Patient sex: M
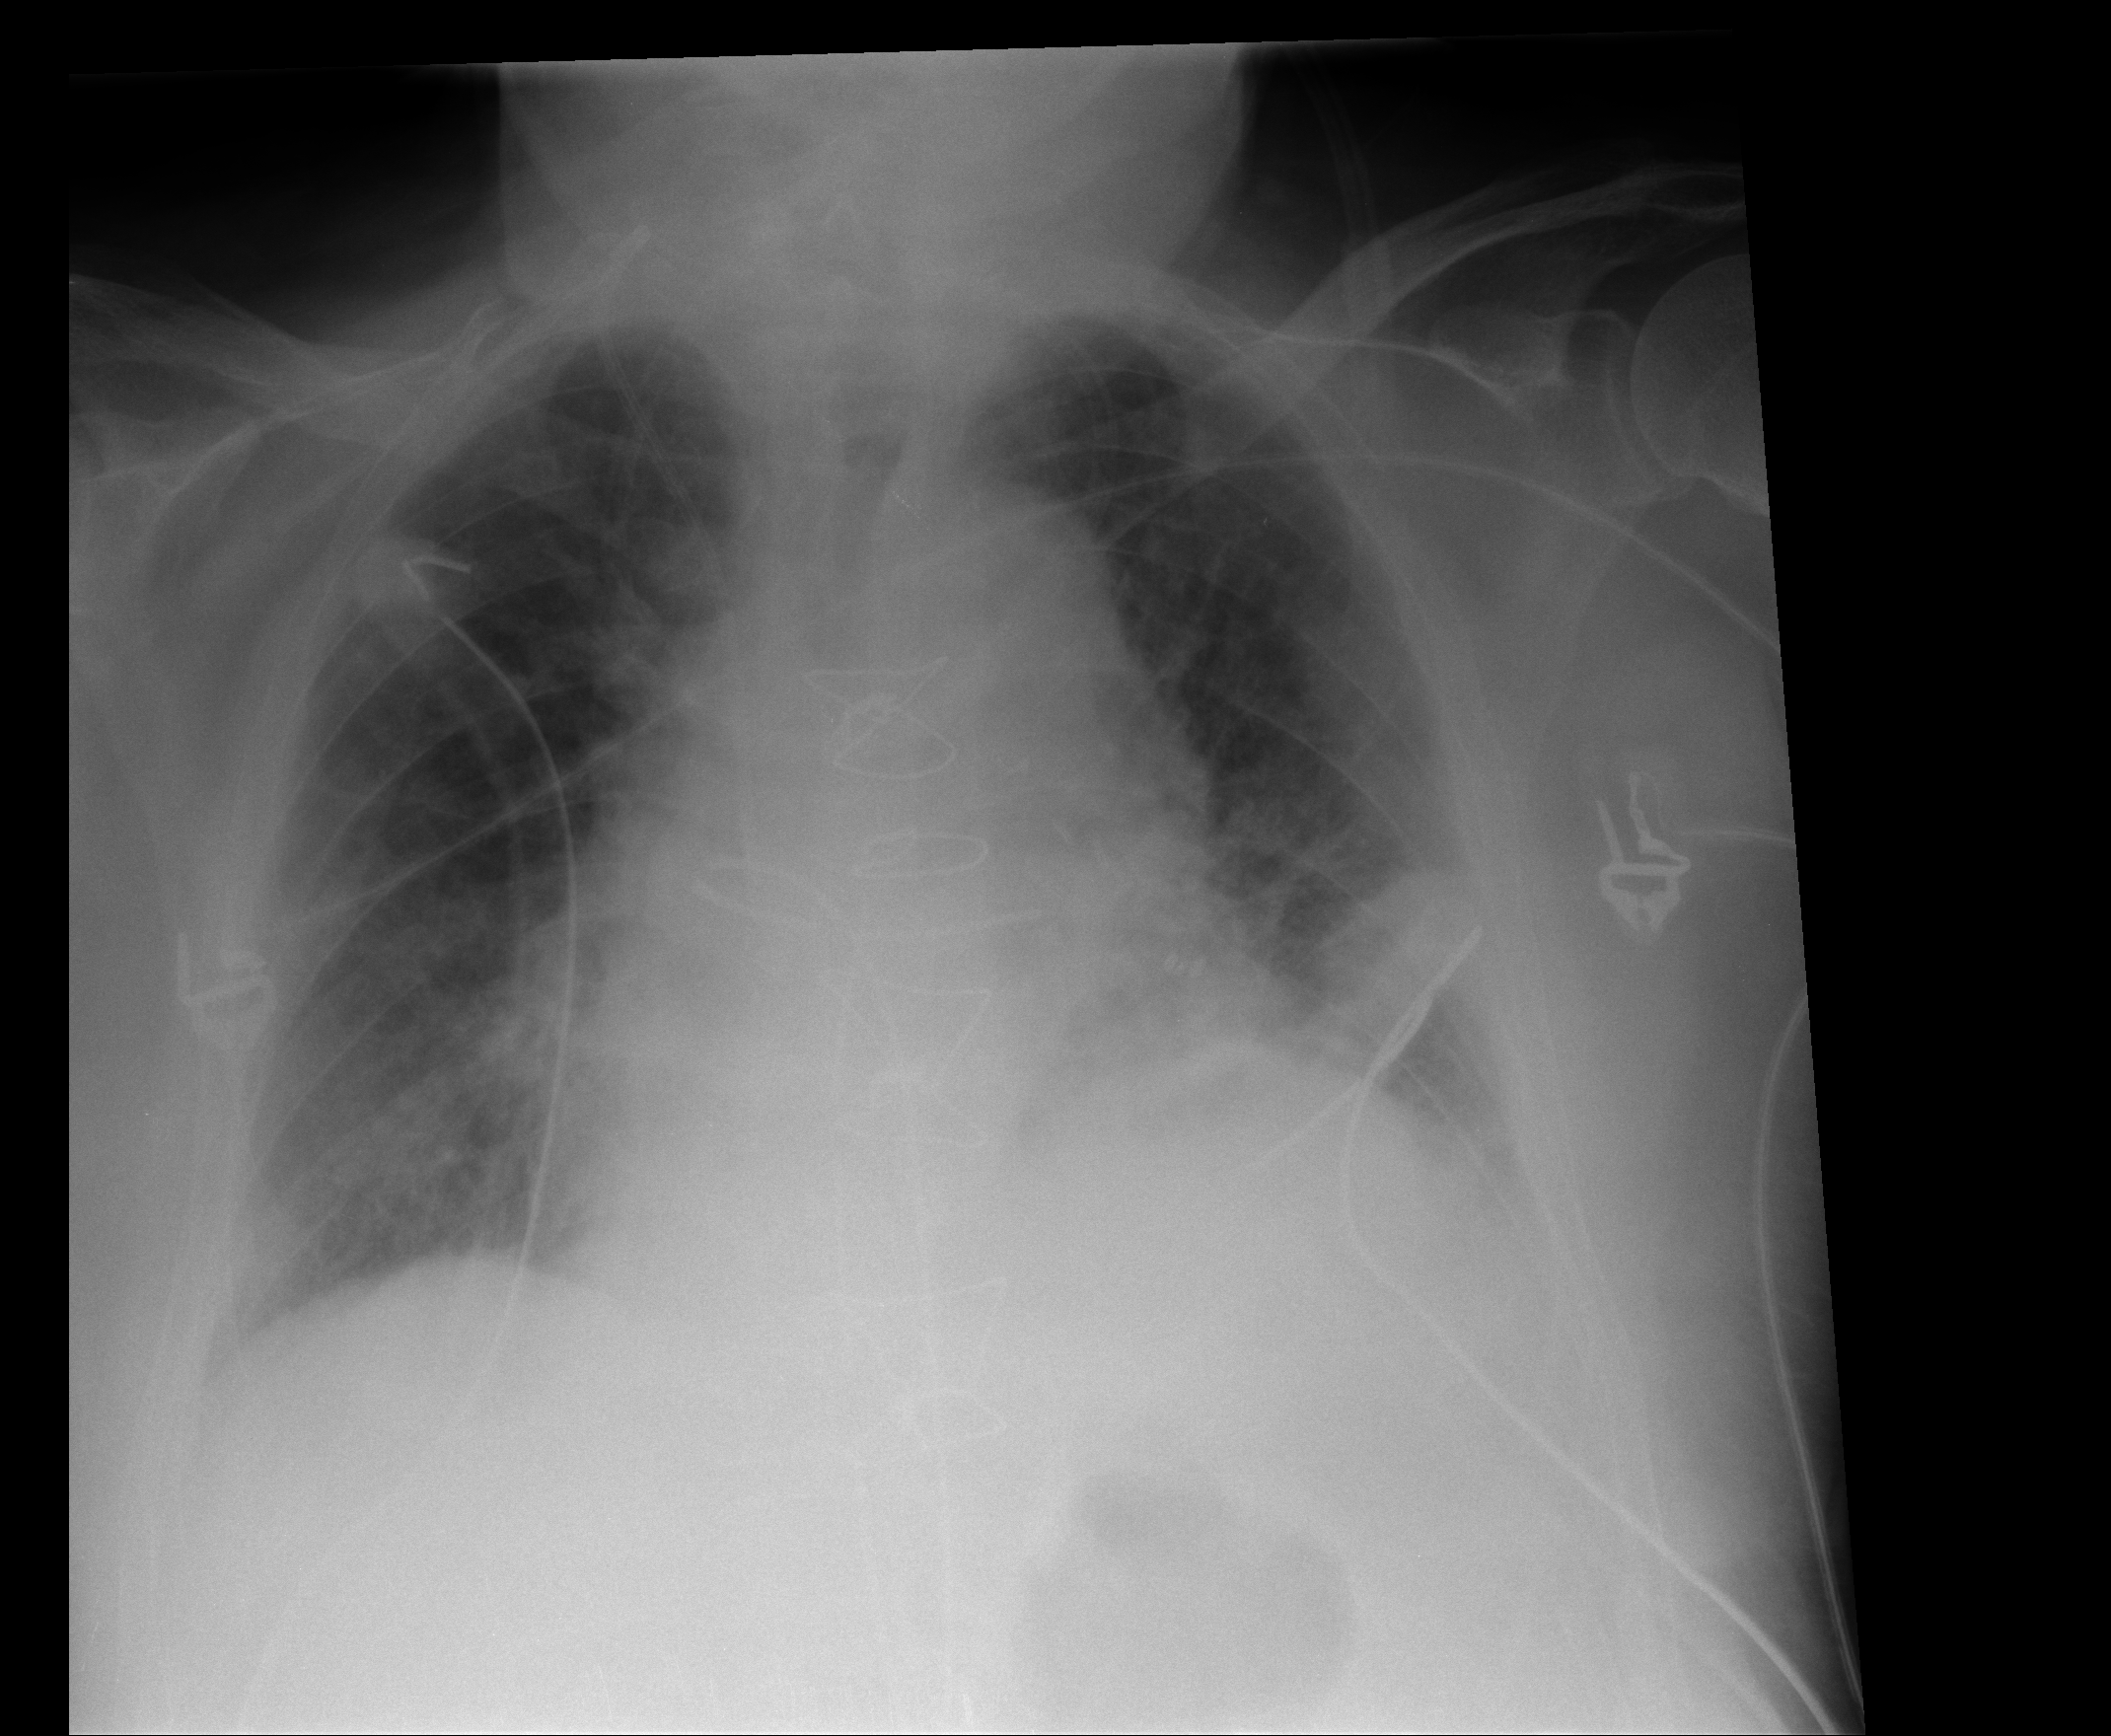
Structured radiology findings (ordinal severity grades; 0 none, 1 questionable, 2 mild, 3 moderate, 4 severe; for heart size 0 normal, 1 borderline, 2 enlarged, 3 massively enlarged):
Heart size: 0
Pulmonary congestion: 2
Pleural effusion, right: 1
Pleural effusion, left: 1
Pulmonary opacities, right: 2
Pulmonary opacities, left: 2
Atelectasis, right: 2
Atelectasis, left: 2